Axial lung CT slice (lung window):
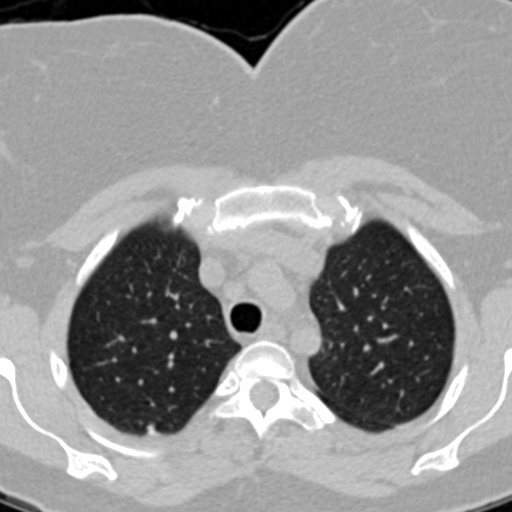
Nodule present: yes
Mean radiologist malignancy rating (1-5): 1